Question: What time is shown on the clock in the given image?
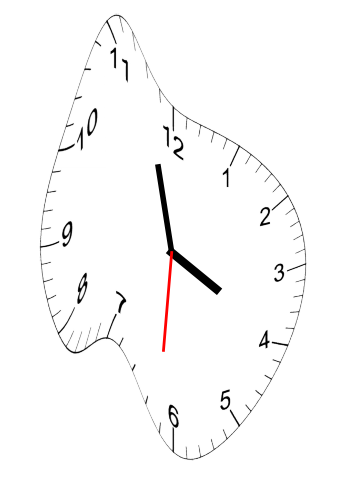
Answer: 03:57:31